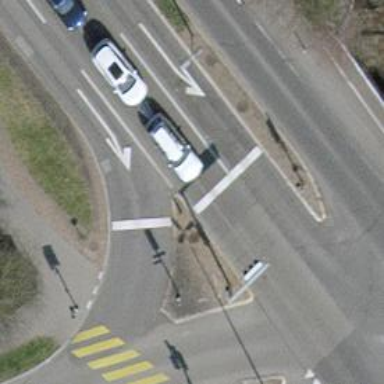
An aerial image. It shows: Tertiary link road with separate asphalt sidewalk.